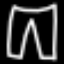
Label: pants